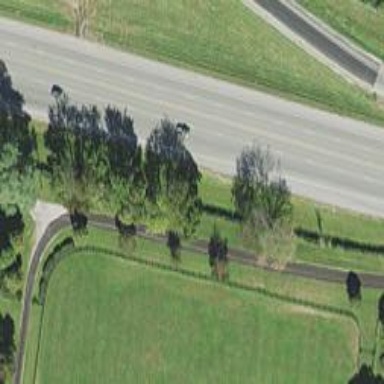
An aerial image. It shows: Trunk highway.